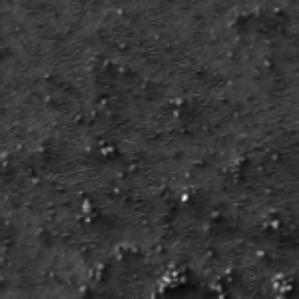
Label: frost